Question: Anyone encountered this error before when trying to access the photo library using the image picker?
'''
NSInvalidArgumentException Cannot set metadata in read-only store.
'''
Any advise on what actually went wrong and suggestions on how I can resolve this will be greatly appreciated.
A snapshot of the error stack is shown below

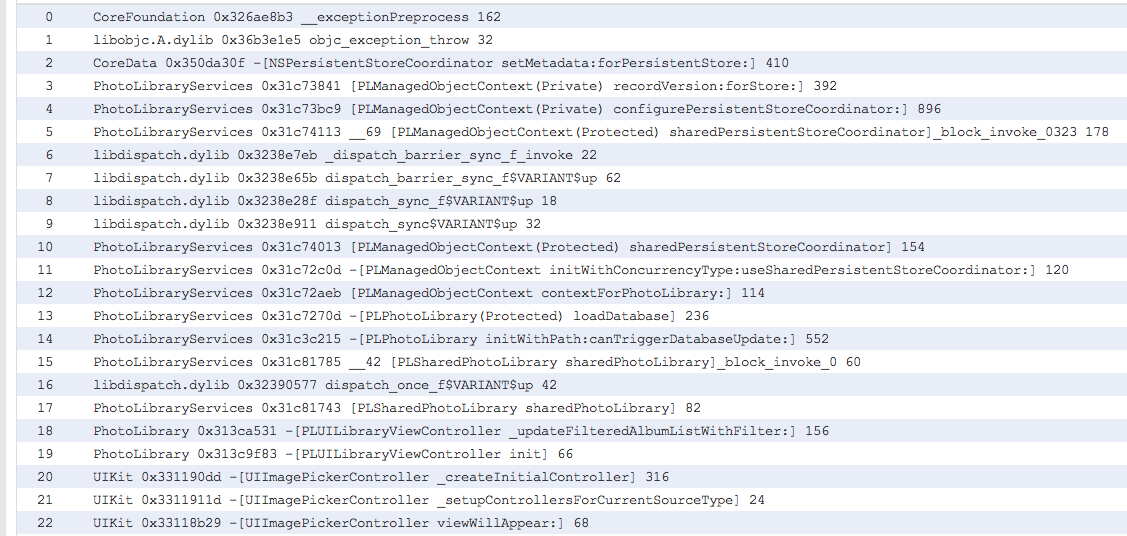
Answer: There's a <URL>.
We've been seeing these too. My first impression was that it was related to using PhotoStream while not being connected to iCloud, but "recordVersion:forStore:" suggests it's trying to upgrade the photo library to the 5.0 format (which it presumably can't do as an unprivileged/sandboxed/etc process).
In addition to "sync with iTunes", the following things might fix the problem:
- -
This doesn't seem to have been fixed in OS 5.0.1, but the number of reports has drastically reduced, suggesting people's photo libraries are eventually being upgraded.